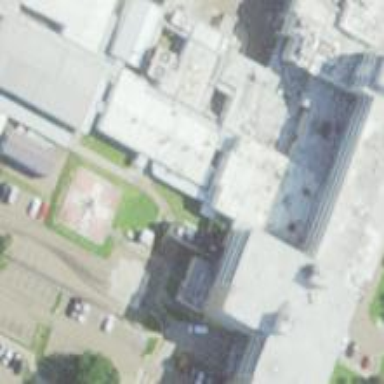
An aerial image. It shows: Hospital building.